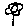
Label: flower